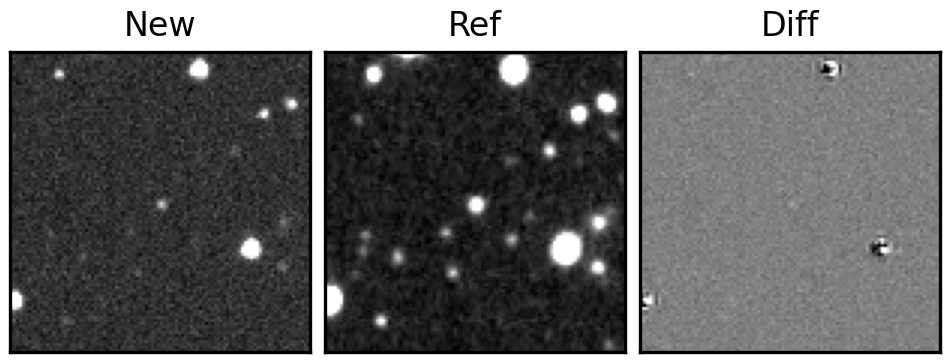
Label: real